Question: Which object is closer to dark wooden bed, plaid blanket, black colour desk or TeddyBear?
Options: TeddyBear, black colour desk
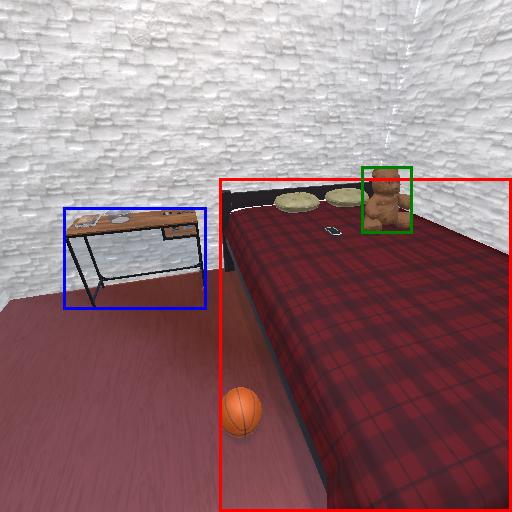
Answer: TeddyBear